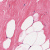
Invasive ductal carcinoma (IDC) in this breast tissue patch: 0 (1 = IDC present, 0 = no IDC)